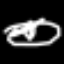
Label: leaf